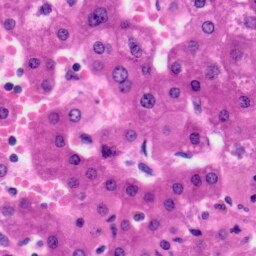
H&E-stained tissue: Liver